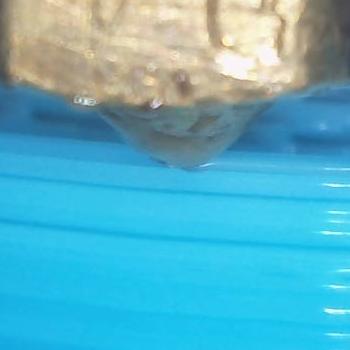
Flow rate: 39%